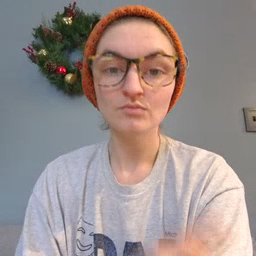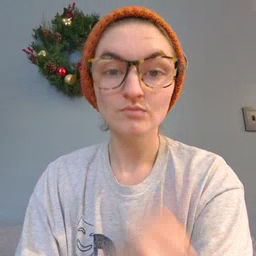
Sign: for